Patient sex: F
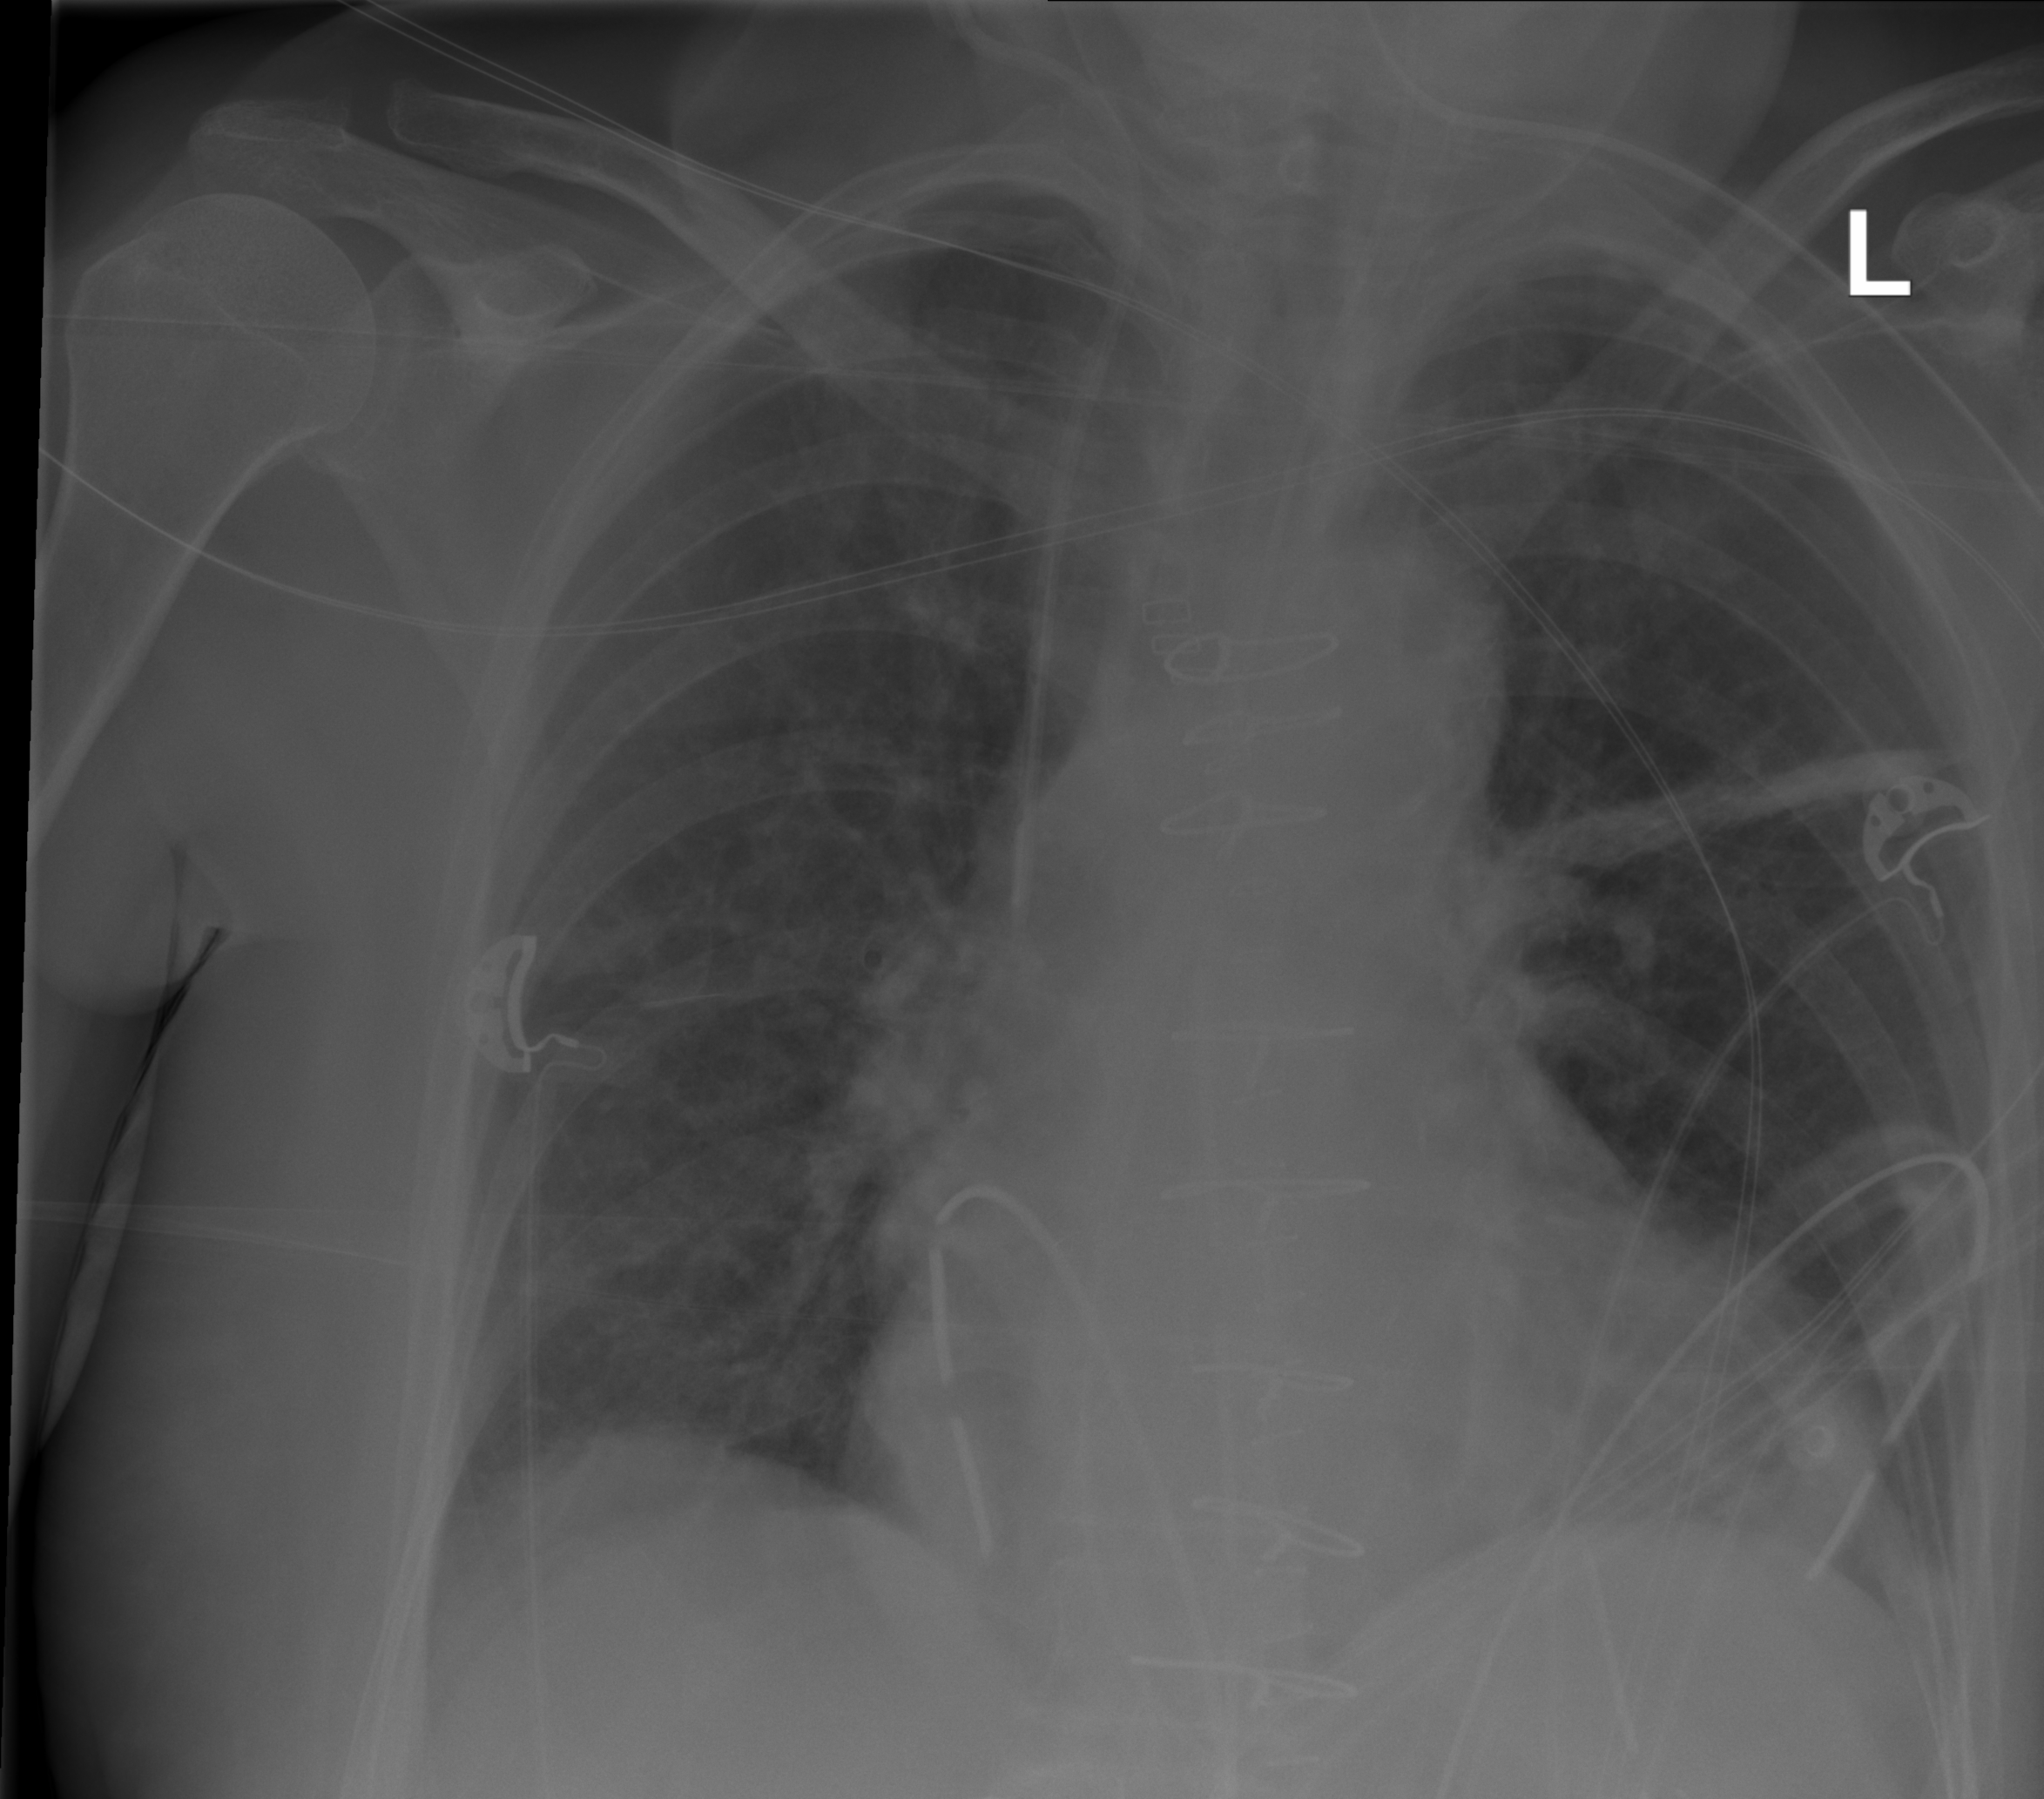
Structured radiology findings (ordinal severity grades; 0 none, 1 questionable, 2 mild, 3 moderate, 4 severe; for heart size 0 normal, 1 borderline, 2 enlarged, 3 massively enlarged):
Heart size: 2
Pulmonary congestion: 0
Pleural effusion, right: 0
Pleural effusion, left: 0
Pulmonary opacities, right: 1
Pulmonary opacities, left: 0
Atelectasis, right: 0
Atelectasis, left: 2